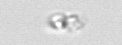
Label: detritus